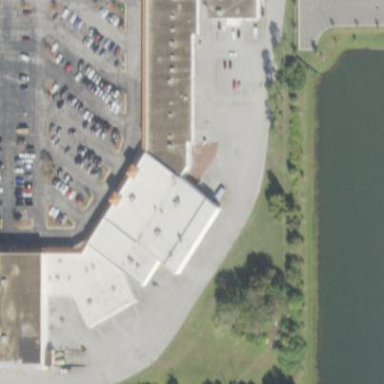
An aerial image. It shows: Mall building.